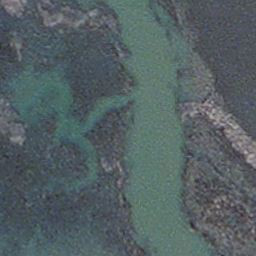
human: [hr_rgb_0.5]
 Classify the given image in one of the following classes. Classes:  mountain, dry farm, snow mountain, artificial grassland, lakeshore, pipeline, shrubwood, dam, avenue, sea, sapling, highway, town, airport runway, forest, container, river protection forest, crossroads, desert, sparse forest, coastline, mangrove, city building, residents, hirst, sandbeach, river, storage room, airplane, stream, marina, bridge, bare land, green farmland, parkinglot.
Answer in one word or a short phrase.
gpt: stream